Field crop: maize
Growth stage: 2
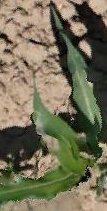
Species: maize